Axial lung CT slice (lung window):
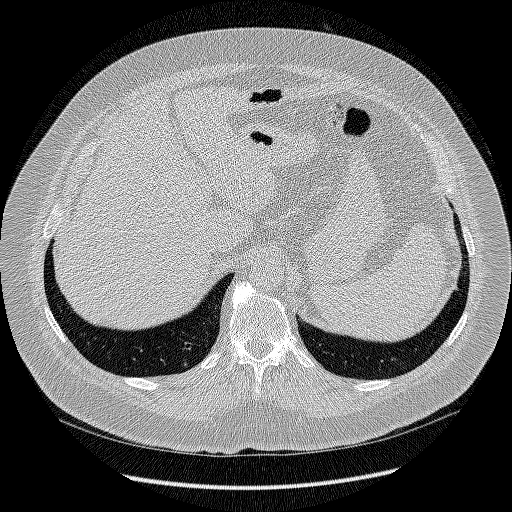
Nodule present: no